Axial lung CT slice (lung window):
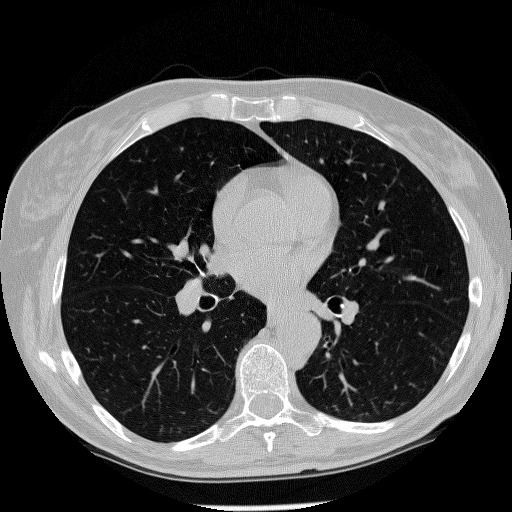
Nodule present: no